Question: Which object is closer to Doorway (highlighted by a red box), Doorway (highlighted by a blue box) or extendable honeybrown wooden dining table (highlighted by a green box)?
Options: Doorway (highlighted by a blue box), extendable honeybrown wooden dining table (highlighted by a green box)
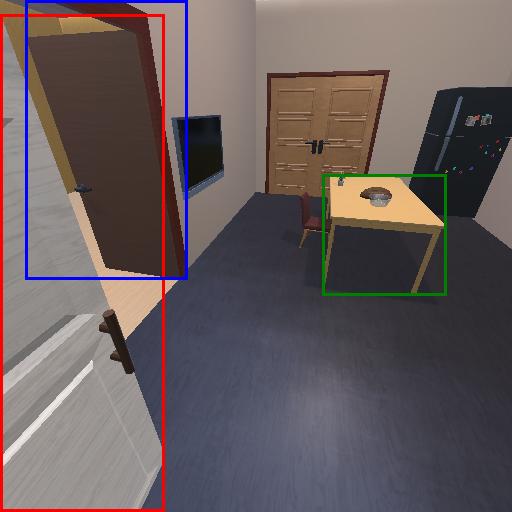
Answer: Doorway (highlighted by a blue box)